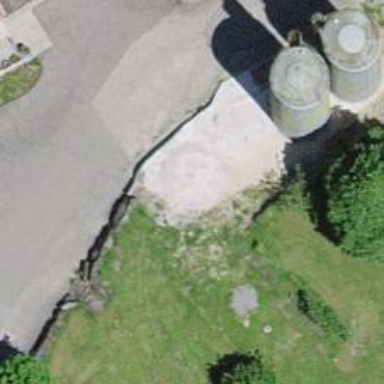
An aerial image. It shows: Silo.